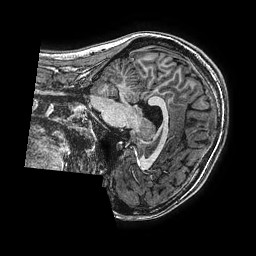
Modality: T1w
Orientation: sagittal
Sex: female
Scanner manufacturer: ge
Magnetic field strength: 3 T
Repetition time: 0.00766 s
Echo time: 0.003476 s